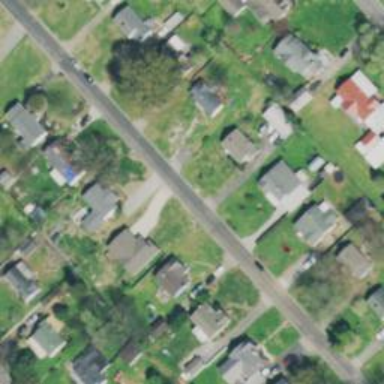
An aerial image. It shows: Neighborhood.